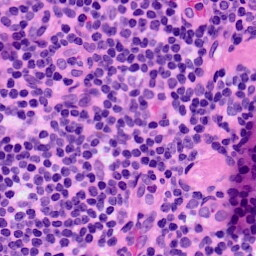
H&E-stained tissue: LymphNode